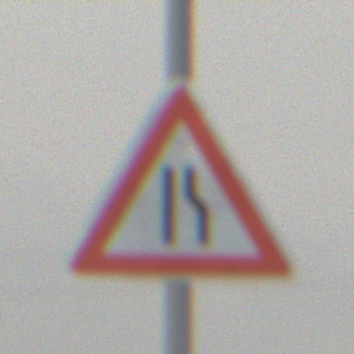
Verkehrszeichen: EinseitigVerengteFahrbahnRechts
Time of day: MorningAfternoon
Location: Outdoor (Nature)
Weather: Overcast
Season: Winter
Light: Natural